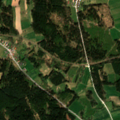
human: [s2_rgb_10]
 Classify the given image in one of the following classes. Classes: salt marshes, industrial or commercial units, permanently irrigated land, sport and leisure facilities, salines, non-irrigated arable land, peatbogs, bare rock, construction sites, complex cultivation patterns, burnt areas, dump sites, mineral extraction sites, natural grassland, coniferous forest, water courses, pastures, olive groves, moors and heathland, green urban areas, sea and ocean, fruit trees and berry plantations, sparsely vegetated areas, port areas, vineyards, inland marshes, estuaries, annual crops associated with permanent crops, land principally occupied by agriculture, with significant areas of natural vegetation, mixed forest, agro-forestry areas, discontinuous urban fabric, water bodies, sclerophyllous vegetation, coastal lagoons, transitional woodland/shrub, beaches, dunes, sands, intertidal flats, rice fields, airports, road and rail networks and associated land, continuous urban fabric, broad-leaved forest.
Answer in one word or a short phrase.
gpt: discontinuous urban fabric, non-irrigated arable land, pastures, land principally occupied by agriculture, with significant areas of natural vegetation, coniferous forest